Interaction volume radius: 10 \u00c5
Interaction volume height: 10 \u00c5
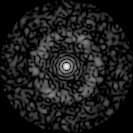
Disorder parameter: 0.8277